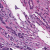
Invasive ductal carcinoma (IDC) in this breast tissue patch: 1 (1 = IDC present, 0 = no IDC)